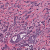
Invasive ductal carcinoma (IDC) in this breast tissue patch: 1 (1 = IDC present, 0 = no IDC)